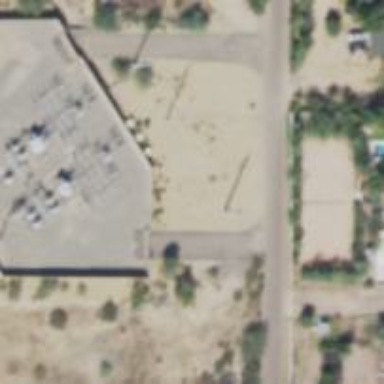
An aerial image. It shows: Power pole.